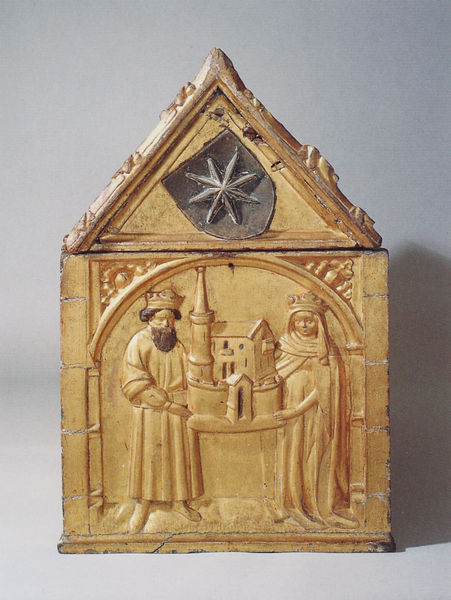
Titel: Reliquienschrein der hl. Corona
Standort: Quedlinburg (EU - D - Sachsen-Anhalt)
Schlagwörter: mann, menschen, stadt, frau, marmor, leute, bart, spitze, stein, tragen, kirche, gold, paar, personen, hübsch, krone, renaissance, turm, relief, bogen, giebel, mauer, könig, spitz, kopftuch, tor, schild, stern, jungfrau, wappen, jesus, mittelalter, königin, maria, sexy, ziseliert, mann frau, kronen, tabernakel, stifter, gründer, 1400, königi, stifterbildnis, hübsche